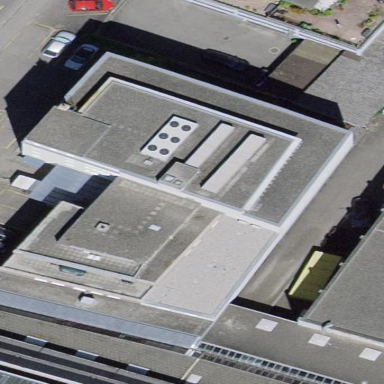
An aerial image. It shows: Commercial building.